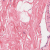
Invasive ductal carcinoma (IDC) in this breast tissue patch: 0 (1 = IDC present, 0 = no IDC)